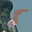
Label: 8